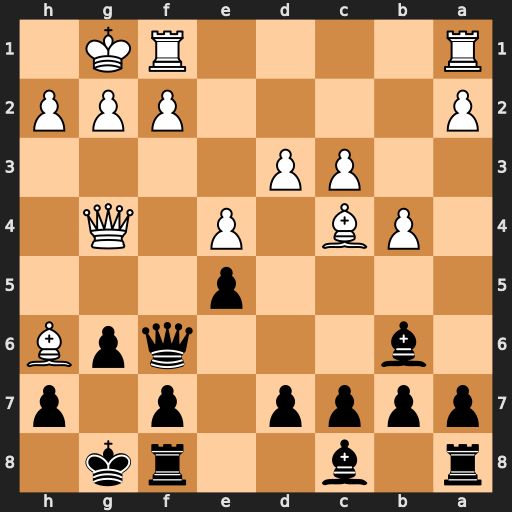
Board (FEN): r1b2rk1/pppp1p1p/1b3qpB/4p3/1PB1P1Q1/2PP4/P4PPP/R4RK1
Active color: b
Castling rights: -
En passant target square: -
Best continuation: d5 Qd1 dxc4 Bxf8 Kxf8